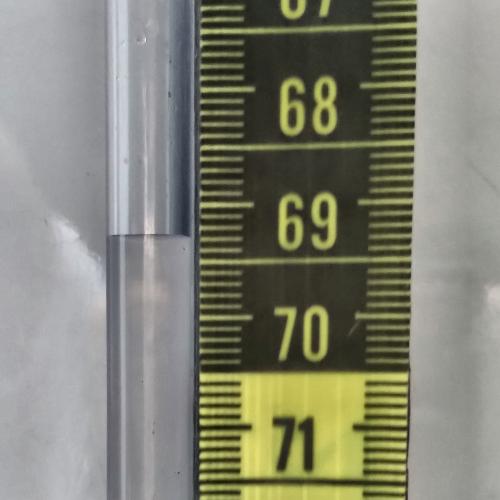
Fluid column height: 69.3 cm